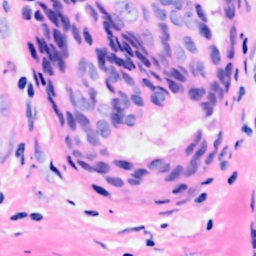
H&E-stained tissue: Breast